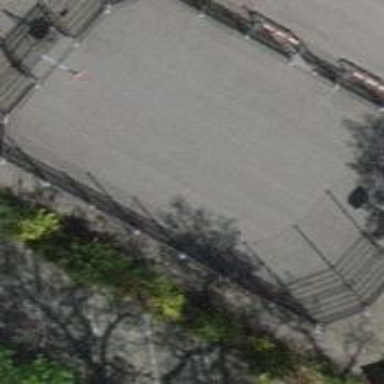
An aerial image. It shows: Multi-sport pitch with asphalt surface.